Aerial crown-view tile of a tropical tree (Barro Colorado Island, Panama), acquired 20250217:
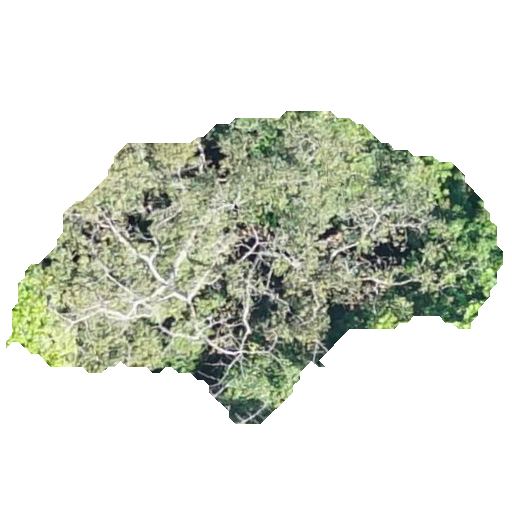
Species: Spondias radlkoferi
GBIF accepted scientific name: Spondias radlkoferi
Crown area: 141.186 m²